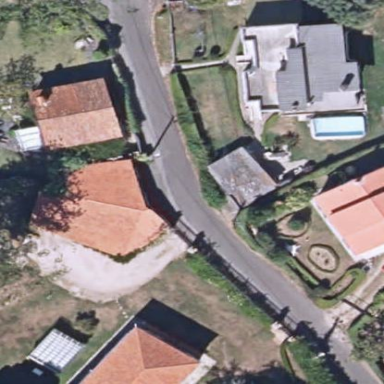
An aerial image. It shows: Simple and straightforward house.